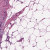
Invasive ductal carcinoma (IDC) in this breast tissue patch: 0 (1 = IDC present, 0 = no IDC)